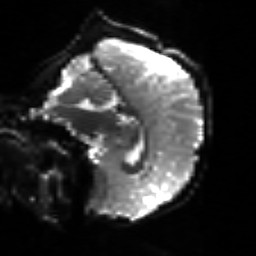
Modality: sbref
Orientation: sagittal
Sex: male
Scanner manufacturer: siemens
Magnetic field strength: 3 T
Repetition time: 5 s
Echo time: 0.071 s